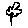
Label: flower